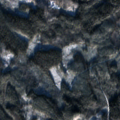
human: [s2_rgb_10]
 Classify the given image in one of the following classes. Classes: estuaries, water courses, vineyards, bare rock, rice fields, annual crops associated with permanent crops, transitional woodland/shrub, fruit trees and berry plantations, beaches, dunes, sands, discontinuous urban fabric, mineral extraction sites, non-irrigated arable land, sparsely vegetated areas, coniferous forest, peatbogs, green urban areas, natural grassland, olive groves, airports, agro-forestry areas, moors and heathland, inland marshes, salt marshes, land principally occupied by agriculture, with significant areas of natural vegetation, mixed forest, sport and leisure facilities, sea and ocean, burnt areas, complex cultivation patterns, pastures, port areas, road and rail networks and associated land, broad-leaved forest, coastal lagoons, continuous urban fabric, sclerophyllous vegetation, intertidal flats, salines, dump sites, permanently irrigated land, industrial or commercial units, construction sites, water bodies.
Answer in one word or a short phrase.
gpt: coniferous forest, mixed forest